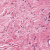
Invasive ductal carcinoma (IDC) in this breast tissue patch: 0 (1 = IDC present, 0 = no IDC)